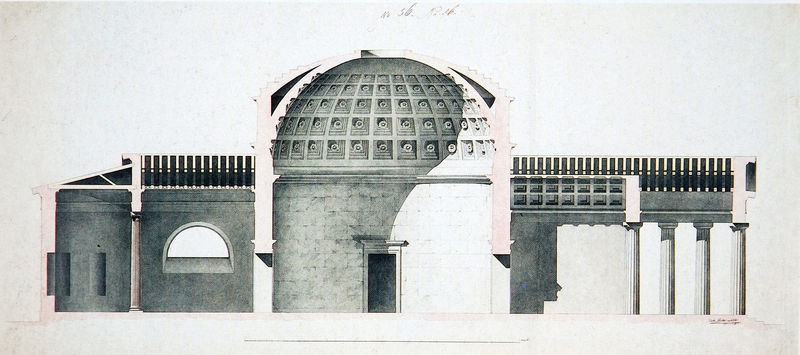
Titel: Walhalla (Projekt I) - Längsschnitt
Künstler: Carl von Fischer
Standort: München
Institution: Architektursammlung der Technischen Universität
Schlagwörter: dunkel, schatten, weiß, fenster, grau, hell, licht, marmor, raum, schwarz, skizze, stützen, säule, säulen, tür, zeichnung, dach, gebäude, schloss, muster, wand, architektur, stein, kirche, boden, decke, klassizismus, renaissance, rund, turm, schrift, ansicht, bogen, fassade, perspektive, türen, fischer, mauer, grafik, graphik, türe, saal, kuppel, treppe, seitenansicht, verzierung, geländer, stufen, tor, halle, foto, wände, eingang, gewölbe, palast, dom, groß, druck, schnitt, schwarz-weiß, illustration, text, räume, entwurf, arkaden, pantheon, rom, seitenschiff, mauern, portikus, antik, apsis, konstruktion, historismus, plan, tempel, kasetten, kassetten, kassettendecke, dorisch, querschnitt, mausoleum, islam, bau, abbildung, sakralbau, grabmal, glyptothek, kapitel, basilika, grundriss, bauwerk, palais, aufriss, maßstab, bauplan, zentralbau, wall, kassettierung, sektion, dorica, paladio, rundbau, vorhalle, längsschnitt, aufschnitt, grichisch, andrea, buawerk, kassetendecke, kassettengewölbe, klassizissmus, kuippel, kuppelhalle, schlösschen, helbrund, zenit